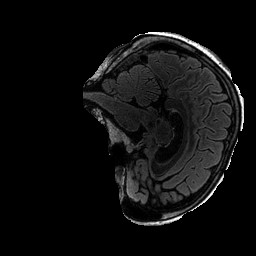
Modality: FLAIR
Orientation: sagittal
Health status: ill
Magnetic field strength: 3 T